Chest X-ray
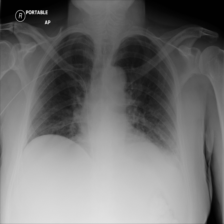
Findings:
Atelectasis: positive
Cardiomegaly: negative
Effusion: negative
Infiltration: negative
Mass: negative
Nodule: negative
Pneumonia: negative
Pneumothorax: negative
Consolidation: negative
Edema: negative
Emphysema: negative
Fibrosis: negative
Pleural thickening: negative
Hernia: negative